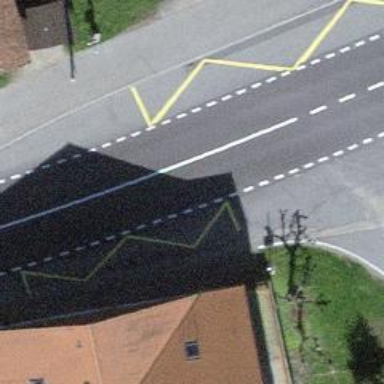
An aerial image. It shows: Bus stop with designated public transport stop position.